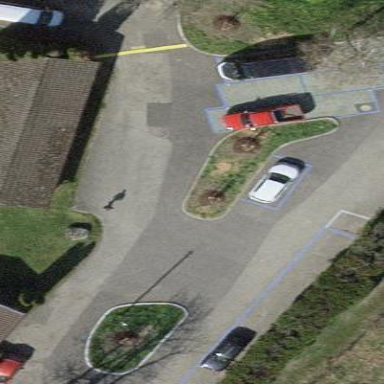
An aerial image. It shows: Parking area with asphalt surface.